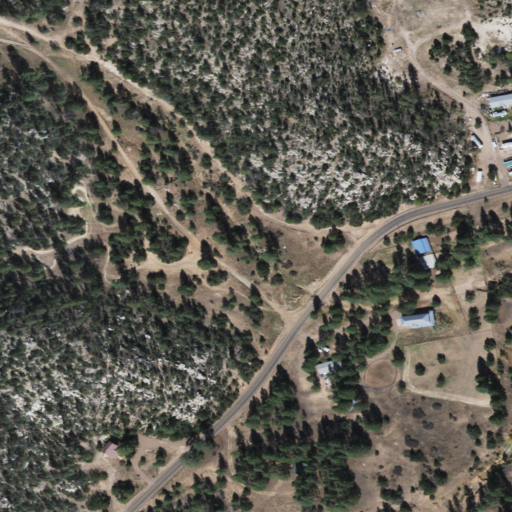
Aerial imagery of valley in Arizona named Jones Hollow containing evergreen forest, shrub, open development, and grassland